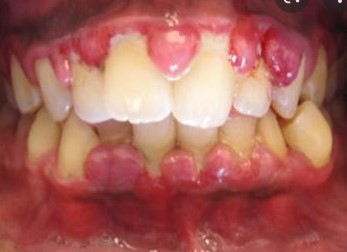
Condition: Gingivitis